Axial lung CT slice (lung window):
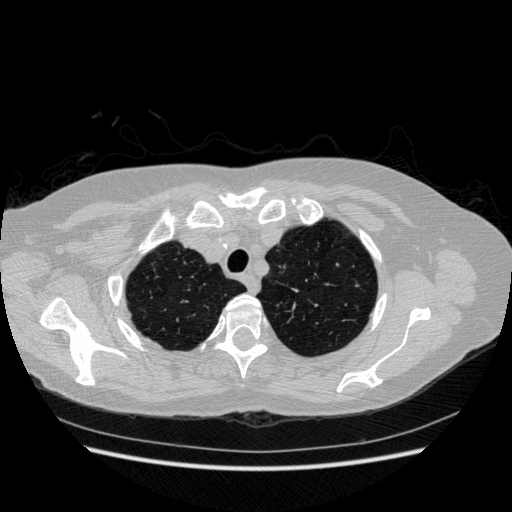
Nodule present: no